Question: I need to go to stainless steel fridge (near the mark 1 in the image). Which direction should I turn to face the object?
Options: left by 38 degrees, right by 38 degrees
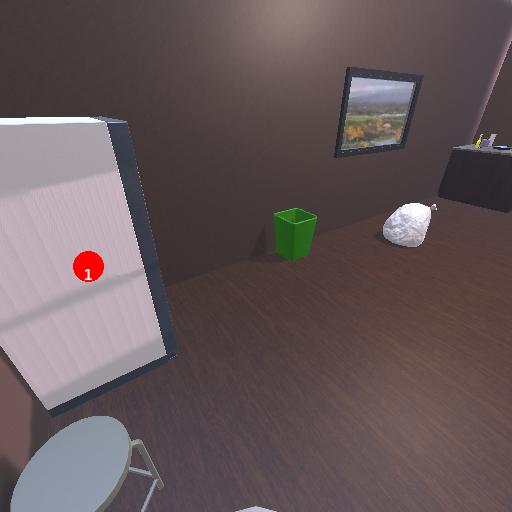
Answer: left by 38 degrees